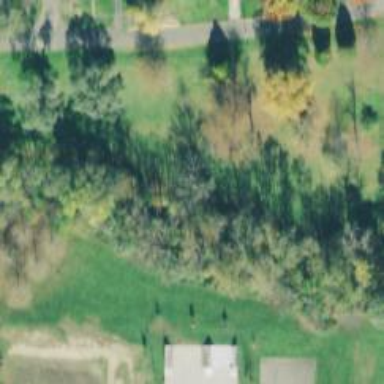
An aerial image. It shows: Disc golf tee.